Aerial crown-view tile of a tropical tree (Barro Colorado Island, Panama), acquired 20240918:
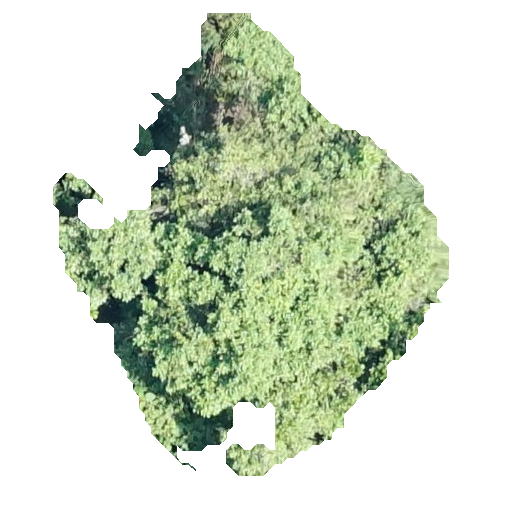
Species: Hieronyma alchorneoides
GBIF accepted scientific name: Hieronyma alchorneoides
Crown area: 160.94 m²